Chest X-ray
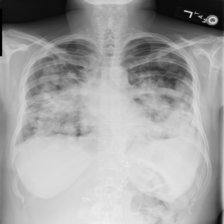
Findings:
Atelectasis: negative
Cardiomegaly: negative
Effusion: negative
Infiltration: negative
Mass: negative
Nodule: positive
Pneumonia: negative
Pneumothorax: negative
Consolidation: negative
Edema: negative
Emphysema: negative
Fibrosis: negative
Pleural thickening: positive
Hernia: negative